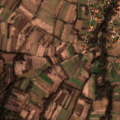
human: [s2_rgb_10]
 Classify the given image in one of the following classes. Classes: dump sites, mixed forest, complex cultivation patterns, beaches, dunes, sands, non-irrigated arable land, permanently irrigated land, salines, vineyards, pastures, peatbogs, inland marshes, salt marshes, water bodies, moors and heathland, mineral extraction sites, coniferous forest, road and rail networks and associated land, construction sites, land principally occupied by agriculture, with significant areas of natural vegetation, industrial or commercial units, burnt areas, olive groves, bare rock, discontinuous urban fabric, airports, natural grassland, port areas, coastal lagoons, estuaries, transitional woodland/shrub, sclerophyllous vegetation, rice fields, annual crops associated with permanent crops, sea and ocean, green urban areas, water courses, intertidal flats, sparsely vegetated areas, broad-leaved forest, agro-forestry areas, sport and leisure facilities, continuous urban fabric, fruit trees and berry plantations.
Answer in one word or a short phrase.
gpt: discontinuous urban fabric, non-irrigated arable land, complex cultivation patterns, land principally occupied by agriculture, with significant areas of natural vegetation, broad-leaved forest